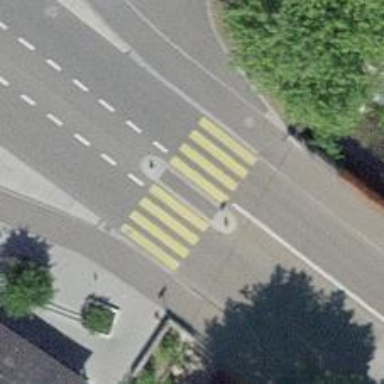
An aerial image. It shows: Uncontrolled zebra crossing with central island.